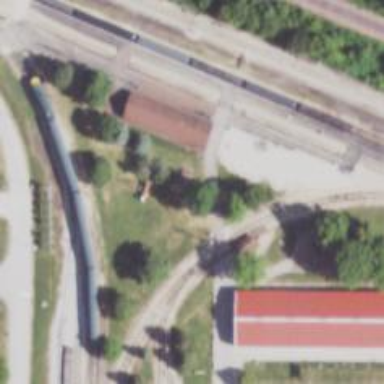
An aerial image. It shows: Crossing for the railway.